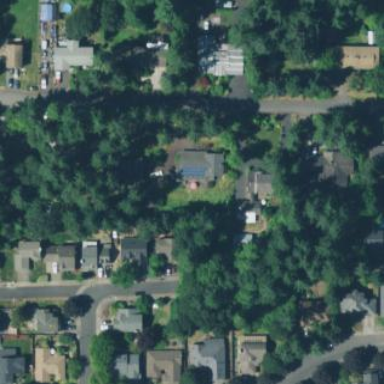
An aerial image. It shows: Residential area in rural setting.